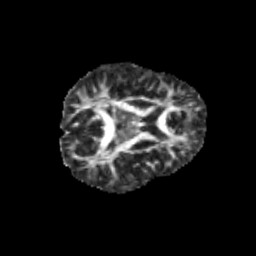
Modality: FA
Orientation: axial
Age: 9
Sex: male
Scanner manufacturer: siemens
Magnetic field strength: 3 T
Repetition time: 3.8 s
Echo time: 0.07 s